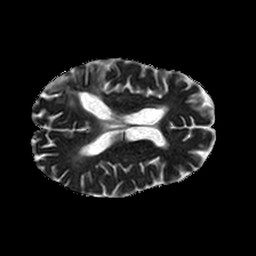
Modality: ADC
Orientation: axial
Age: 64
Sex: female
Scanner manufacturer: philips
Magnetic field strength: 1.5 T
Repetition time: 3.395 s
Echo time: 0.06922 s